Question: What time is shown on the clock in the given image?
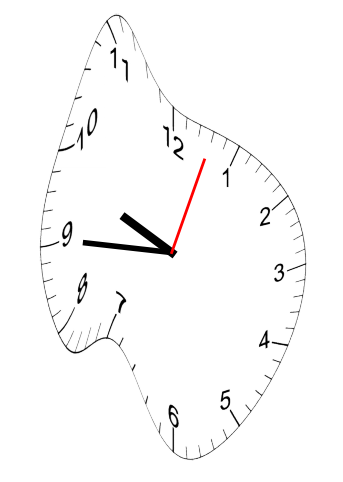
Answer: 09:45:03